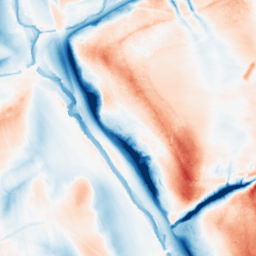
Category: classical
Decomposition family: gaussian_anisotropic
Decomposition parameters: sigma_x: 20
sigma_y: 5
Upsampling method: cubic_catmull_rom
Upsampling parameters: scale: 8
Upsampling scale: 8